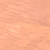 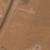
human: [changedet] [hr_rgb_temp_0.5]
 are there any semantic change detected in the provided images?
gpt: A big street was built on the left of this area.